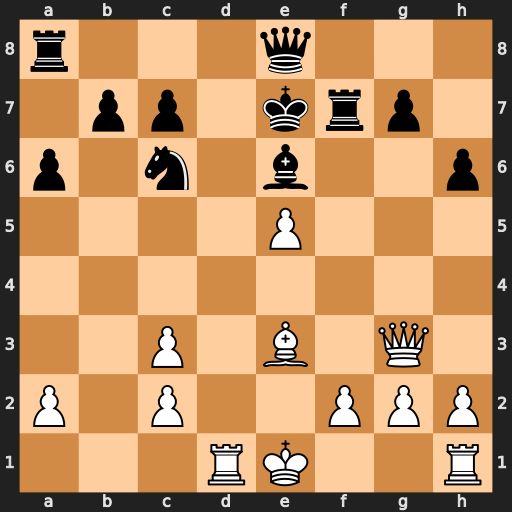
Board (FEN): r3q3/1pp1krp1/p1n1b2p/4P3/8/2P1B1Q1/P1P2PPP/3RK2R
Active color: w
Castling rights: K
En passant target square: -
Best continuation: Bc5#